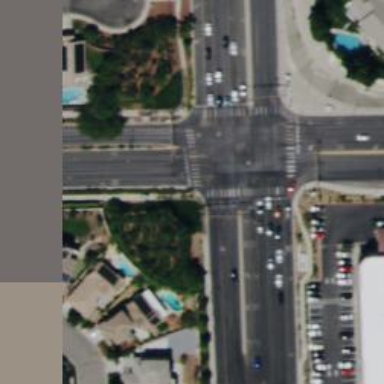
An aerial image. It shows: Solid stop line on the road marking.